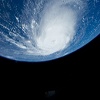
Label: cloud